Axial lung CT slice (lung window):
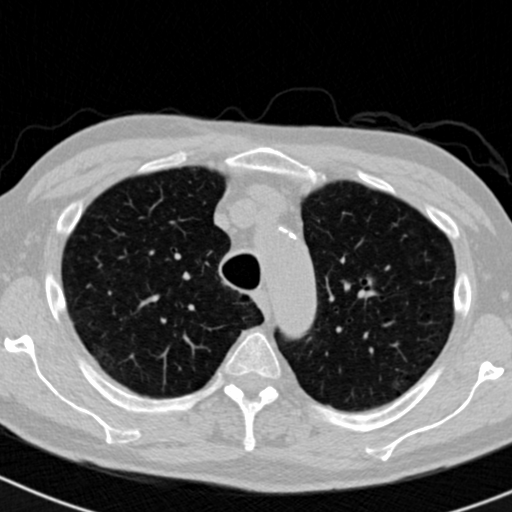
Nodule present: no